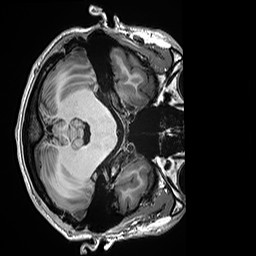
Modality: T1w
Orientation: axial
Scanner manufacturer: siemens
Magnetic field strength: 3 T
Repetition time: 2.5 s
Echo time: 0.00299 s